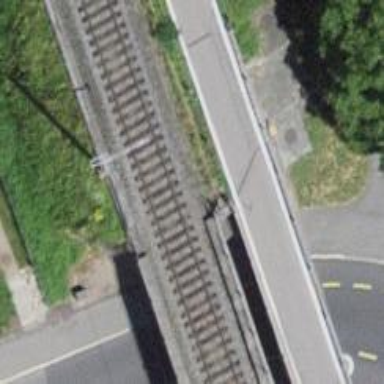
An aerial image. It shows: Bridge over electrified railway with contact lines.